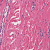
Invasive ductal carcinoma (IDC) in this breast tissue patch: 0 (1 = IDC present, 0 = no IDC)